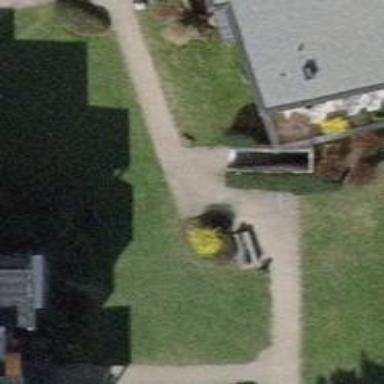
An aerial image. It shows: Sidewalk along the footway.